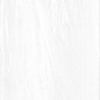
Label: not_dusty